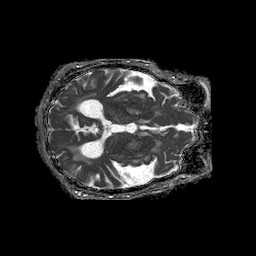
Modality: ADC
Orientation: axial
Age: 77
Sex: female
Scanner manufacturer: philips
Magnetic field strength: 1.5 T
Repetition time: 4.6 s
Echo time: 0.09059 s